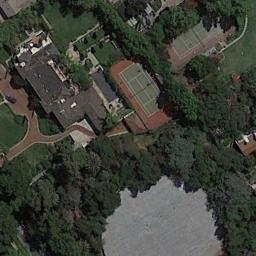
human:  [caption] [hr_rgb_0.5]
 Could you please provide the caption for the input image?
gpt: The tennis court next to the building is surrounded by trees .

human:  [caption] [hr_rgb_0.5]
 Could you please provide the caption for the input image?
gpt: The tennis court is on the grass next to some trees .

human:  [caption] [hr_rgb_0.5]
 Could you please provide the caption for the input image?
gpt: Many trees are near the tennis court .

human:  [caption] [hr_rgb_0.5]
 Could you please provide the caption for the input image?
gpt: There are two tennis courts, one of which shows only a corner .

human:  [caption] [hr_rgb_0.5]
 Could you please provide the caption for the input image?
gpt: There are many green trees around the tennis court .